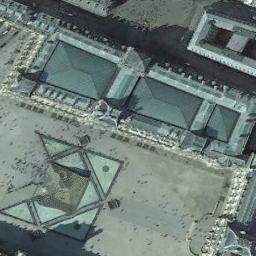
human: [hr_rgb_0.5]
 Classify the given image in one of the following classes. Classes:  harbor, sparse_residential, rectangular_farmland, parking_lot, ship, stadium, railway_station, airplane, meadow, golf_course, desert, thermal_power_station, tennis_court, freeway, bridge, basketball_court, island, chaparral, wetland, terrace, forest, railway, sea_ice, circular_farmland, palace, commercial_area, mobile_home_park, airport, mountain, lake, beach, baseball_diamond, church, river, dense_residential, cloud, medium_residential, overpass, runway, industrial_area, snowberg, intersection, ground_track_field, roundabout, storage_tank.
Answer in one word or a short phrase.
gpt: palace